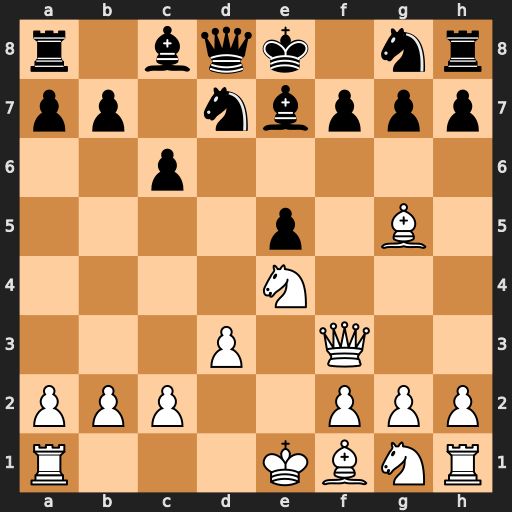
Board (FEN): r1bqk1nr/pp1nbppp/2p5/4p1B1/4N3/3P1Q2/PPP2PPP/R3KBNR
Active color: w
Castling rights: KQkq
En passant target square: -
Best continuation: Nd6+ Bxd6 Bxd8